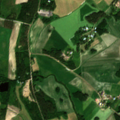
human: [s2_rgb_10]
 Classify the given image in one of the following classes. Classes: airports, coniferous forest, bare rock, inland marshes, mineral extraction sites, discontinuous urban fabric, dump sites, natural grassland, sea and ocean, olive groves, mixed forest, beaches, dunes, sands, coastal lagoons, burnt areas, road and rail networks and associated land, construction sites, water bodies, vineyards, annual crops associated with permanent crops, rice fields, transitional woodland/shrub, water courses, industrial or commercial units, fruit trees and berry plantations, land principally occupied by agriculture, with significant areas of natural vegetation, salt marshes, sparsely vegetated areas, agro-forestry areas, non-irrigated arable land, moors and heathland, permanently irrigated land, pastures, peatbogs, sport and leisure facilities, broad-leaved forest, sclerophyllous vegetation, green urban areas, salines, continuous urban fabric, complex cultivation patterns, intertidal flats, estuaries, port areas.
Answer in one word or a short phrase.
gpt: non-irrigated arable land, land principally occupied by agriculture, with significant areas of natural vegetation